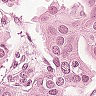
Metastatic tissue present: yes